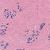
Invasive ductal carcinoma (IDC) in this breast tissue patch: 1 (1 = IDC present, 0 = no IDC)